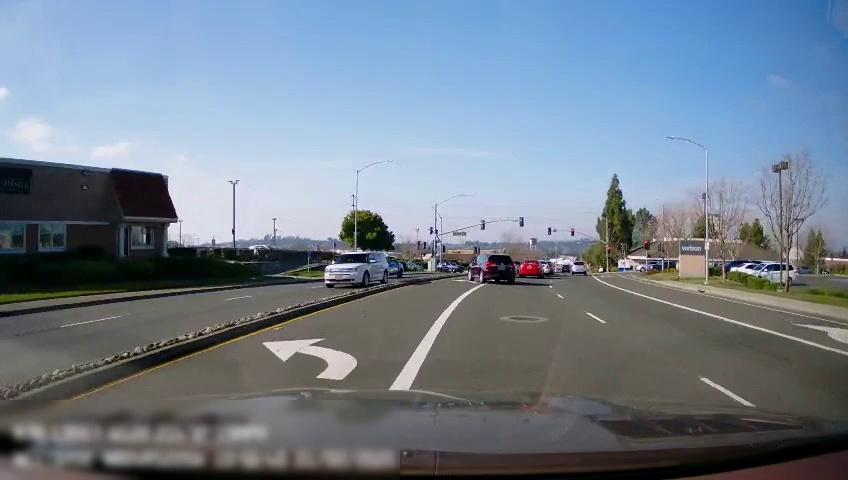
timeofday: Day
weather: Sunny
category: Drivable Space
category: Drivable Space
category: Vehicles | Car
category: Vehicles | SUV
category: Vehicles | Car
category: Vehicles | SUV
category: Vehicles | SUV
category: Vehicles | SUV
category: Vehicles | SUV
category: Vehicles | Car
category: Vehicles | SUV
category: Vehicles | Car
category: Lanes | Current Lane
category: Lanes | Alternate Lane
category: Lanes | Current Lane
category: Lanes | Current Lane
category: Lanes | Alternate Lane
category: Lanes | Opposite Lane
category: Traffic | Signs